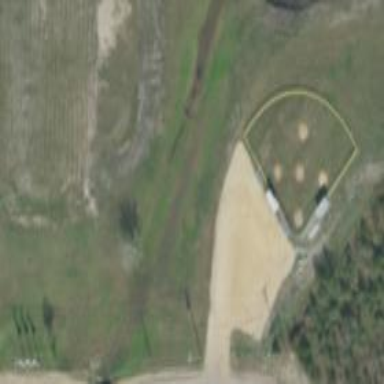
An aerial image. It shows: Baseball pitch for leisure land.